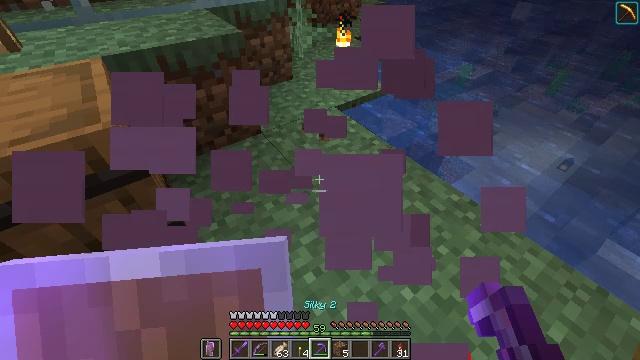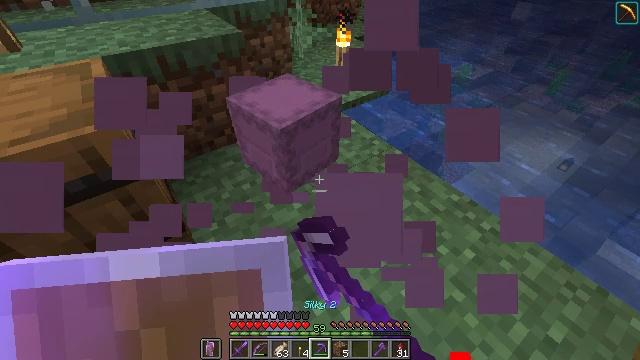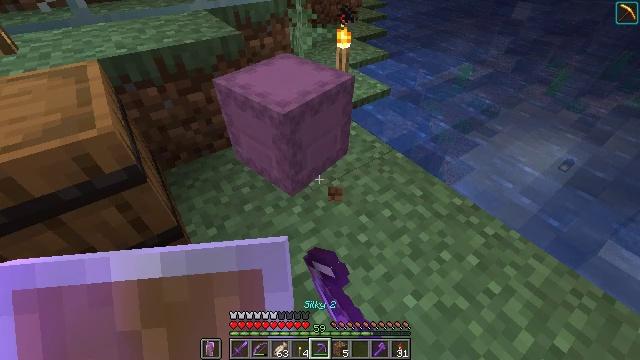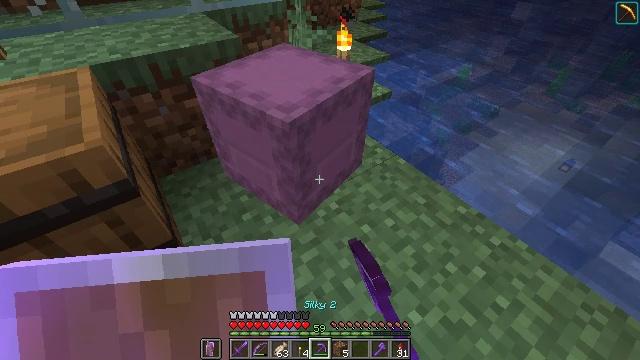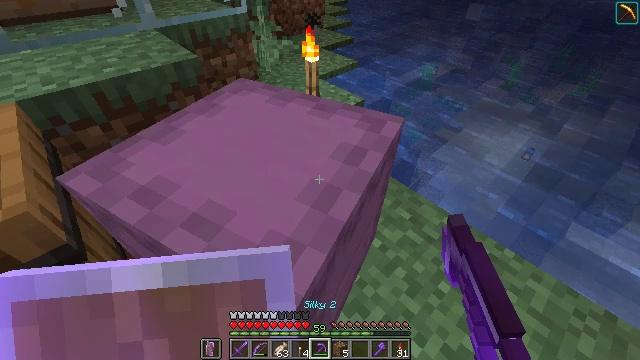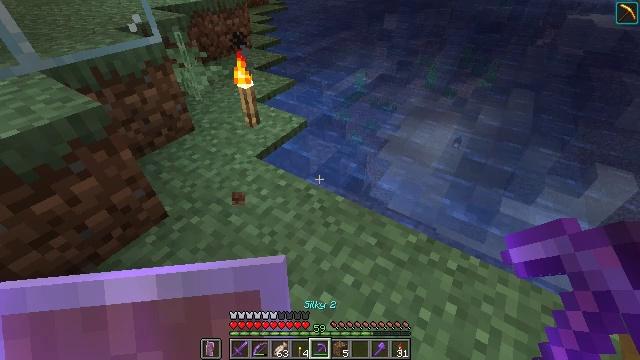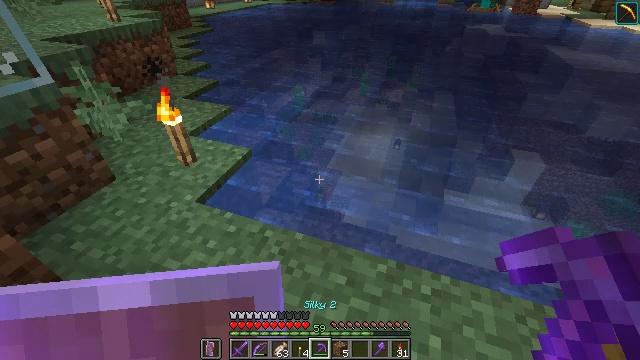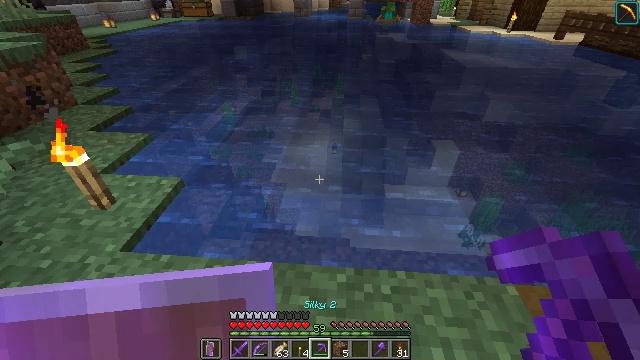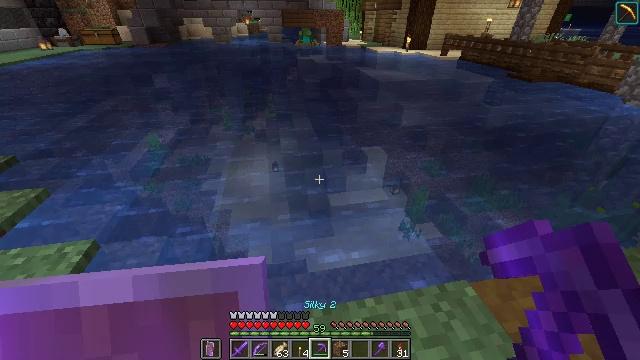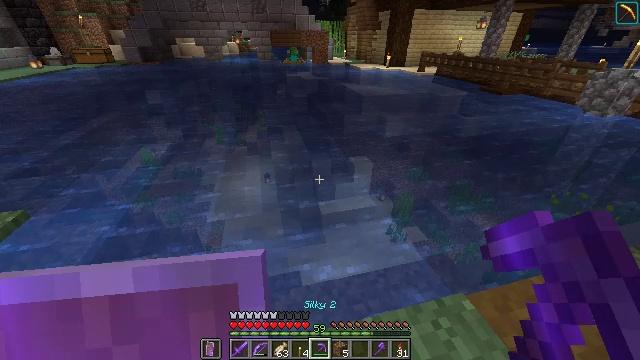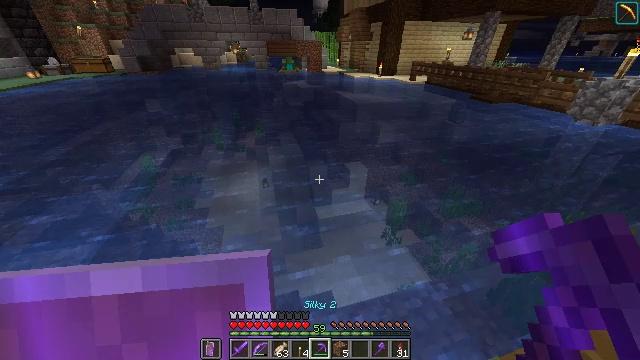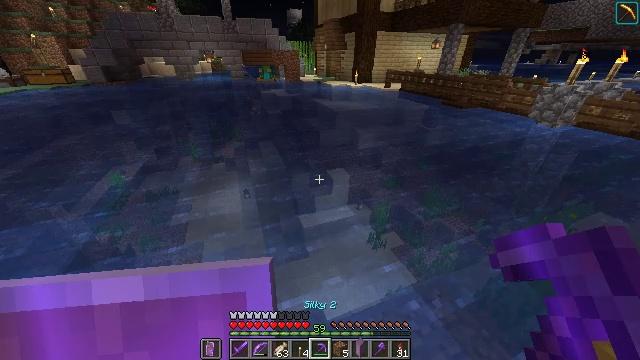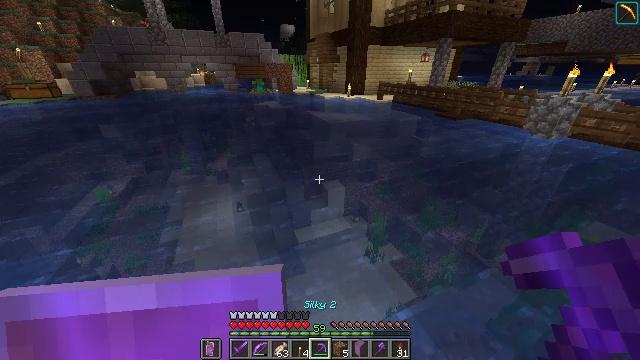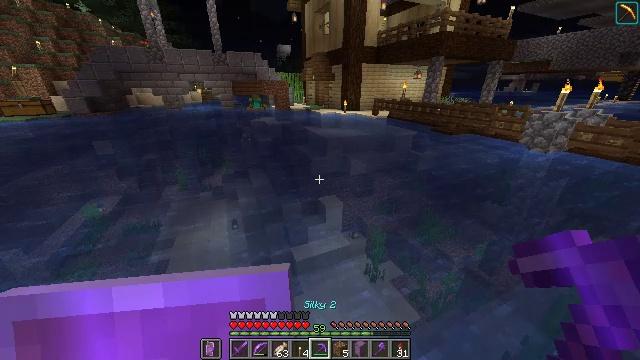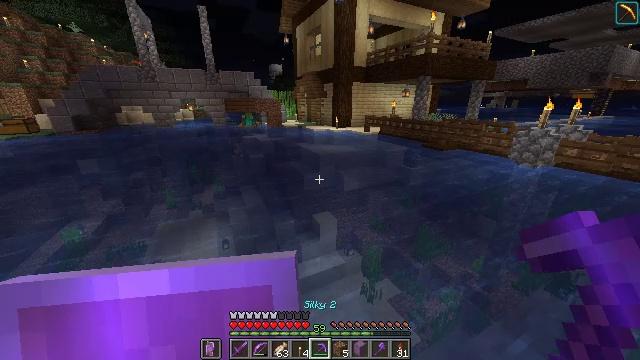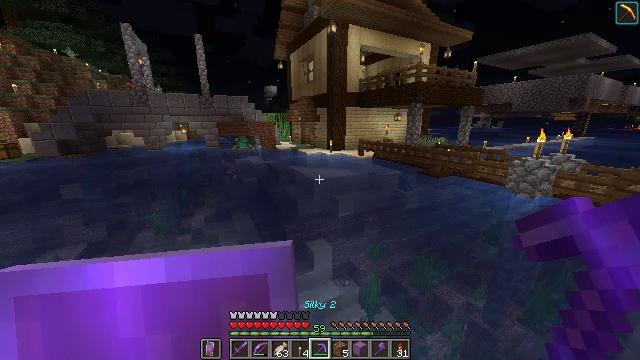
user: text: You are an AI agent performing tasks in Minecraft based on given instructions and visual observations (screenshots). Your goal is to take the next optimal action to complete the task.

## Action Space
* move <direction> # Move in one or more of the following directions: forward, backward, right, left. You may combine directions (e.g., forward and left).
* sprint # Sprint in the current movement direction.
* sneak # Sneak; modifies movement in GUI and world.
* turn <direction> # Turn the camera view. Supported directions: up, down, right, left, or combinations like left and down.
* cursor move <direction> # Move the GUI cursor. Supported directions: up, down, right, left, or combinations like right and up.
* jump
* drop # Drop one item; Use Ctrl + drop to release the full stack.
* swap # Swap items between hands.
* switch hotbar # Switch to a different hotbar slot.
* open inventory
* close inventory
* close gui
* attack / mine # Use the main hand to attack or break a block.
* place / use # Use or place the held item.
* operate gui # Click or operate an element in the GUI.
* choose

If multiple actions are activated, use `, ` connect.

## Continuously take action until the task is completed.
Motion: motion action
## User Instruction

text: Obtain a bee nest using a tool.
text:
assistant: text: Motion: no_op
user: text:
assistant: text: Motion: move forward
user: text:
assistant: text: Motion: move forward
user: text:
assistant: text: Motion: move forward, turn right
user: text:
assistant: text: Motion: move forward, turn right and up
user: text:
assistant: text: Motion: move forward, turn right and up
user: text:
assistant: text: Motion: move forward, sprint, turn right and up
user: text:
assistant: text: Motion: move forward, sprint, turn right and up
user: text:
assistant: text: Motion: move forward, sprint, turn right and up
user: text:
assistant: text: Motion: move forward, sprint, turn right
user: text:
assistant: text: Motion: move forward, sprint, turn right and up
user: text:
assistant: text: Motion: move forward, sprint, turn right and up
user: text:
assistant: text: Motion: move forward, sprint, turn right and up
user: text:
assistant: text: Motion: move forward, sprint, turn right and up, jump
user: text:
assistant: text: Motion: move forward, sprint, turn right and up, jump
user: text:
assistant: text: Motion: move forward, sprint, turn right and up, jump
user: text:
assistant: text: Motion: move forward, sprint, turn up, jump
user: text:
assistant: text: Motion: move forward, sprint, turn up, jump
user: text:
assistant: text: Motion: move forward, sprint, turn right and up
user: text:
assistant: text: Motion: move forward, sprint, turn right and up
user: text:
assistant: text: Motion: move forward, sprint
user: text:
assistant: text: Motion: move forward, sprint
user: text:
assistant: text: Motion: move forward, sprint
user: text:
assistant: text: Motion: move forward, sprint
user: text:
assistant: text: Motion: move forward, sprint
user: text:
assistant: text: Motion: move forward, sprint
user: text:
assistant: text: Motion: move forward, sprint
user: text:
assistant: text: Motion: move forward, sprint
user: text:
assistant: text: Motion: move forward, sprint
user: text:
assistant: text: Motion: move forward, sprint